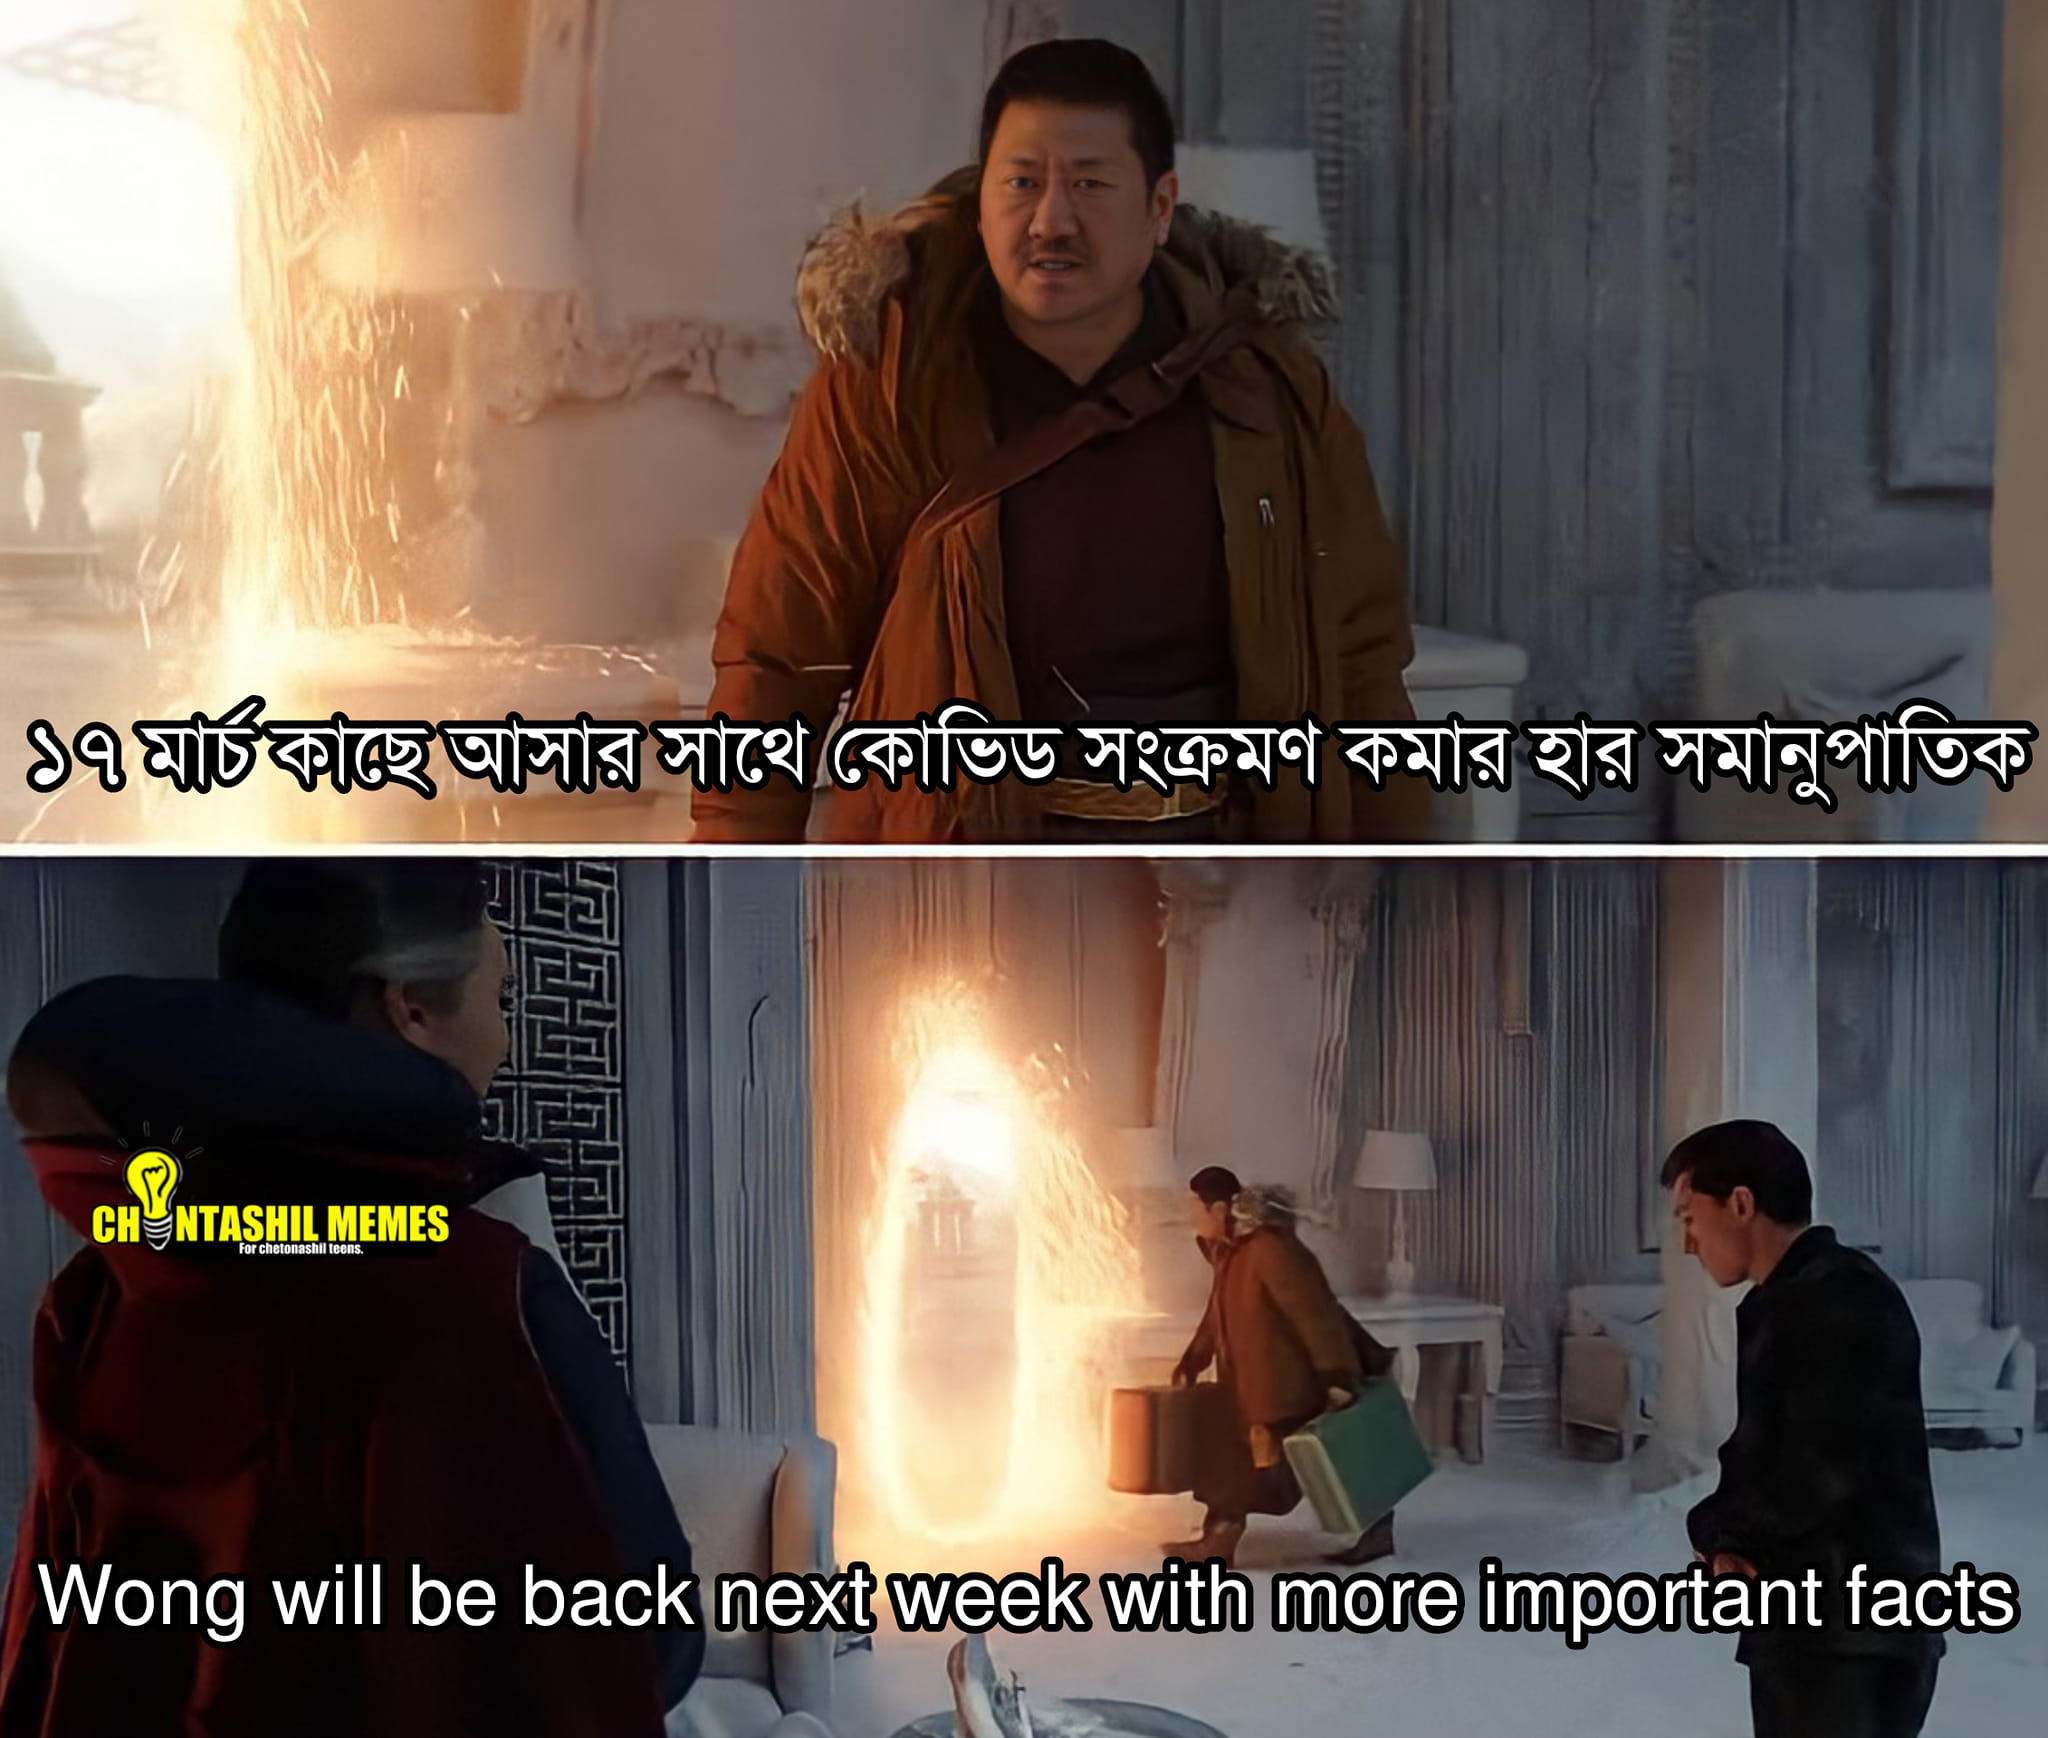
Caption: ১৭ মার্চ কাছে আসার সাথে কোভিড সংক্রমণ কমার হার সমানুপাতিক    Wong will be back next week with more important facts
Label: non-hate